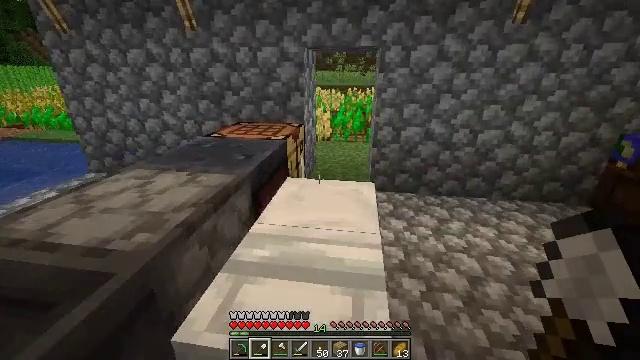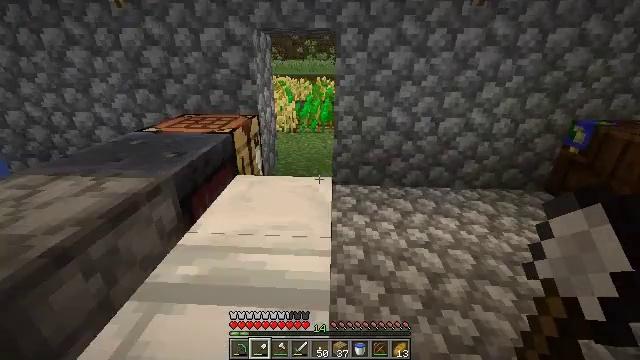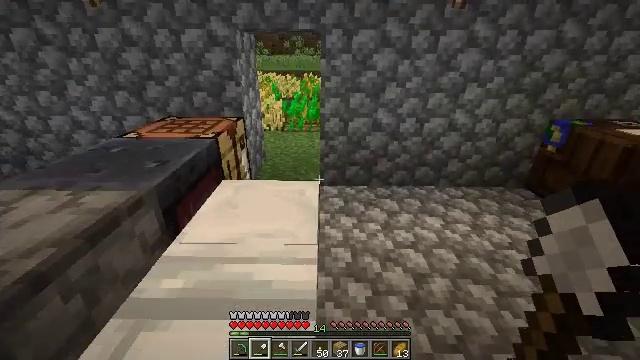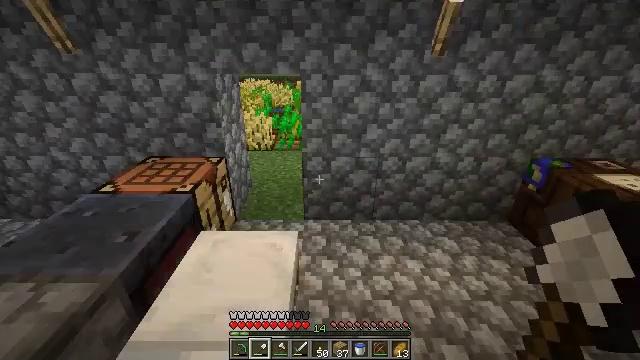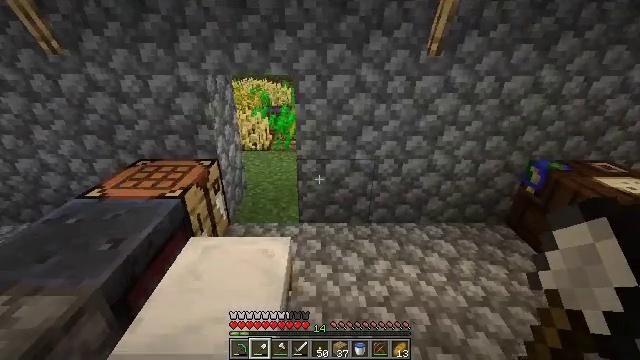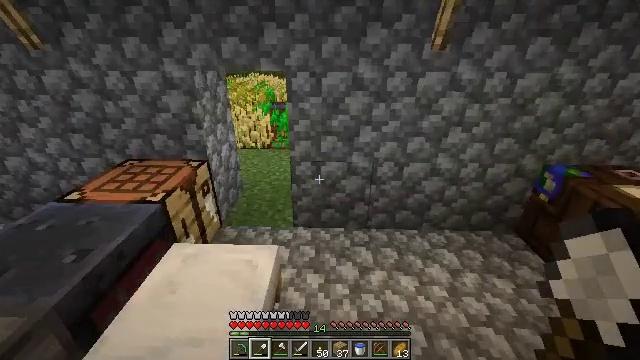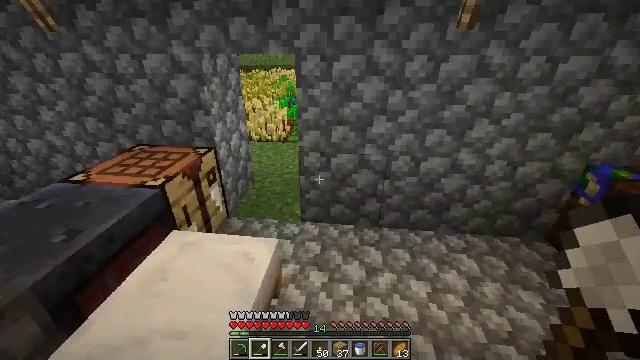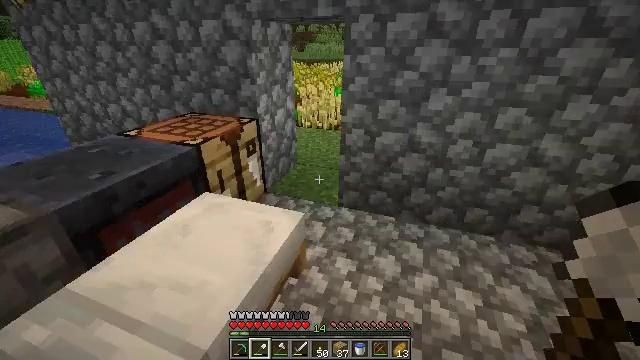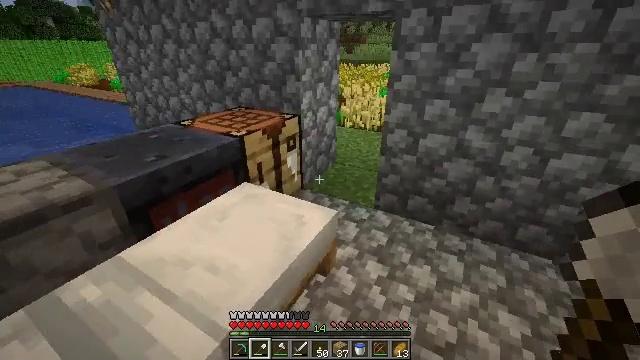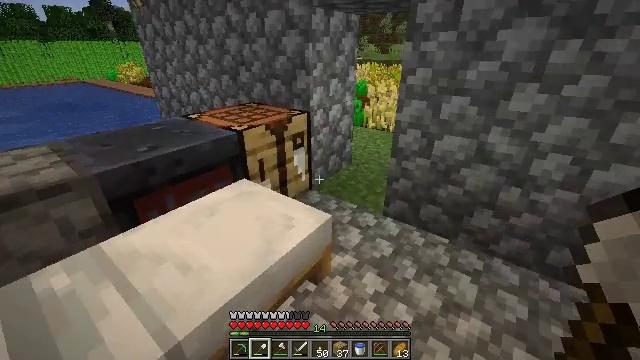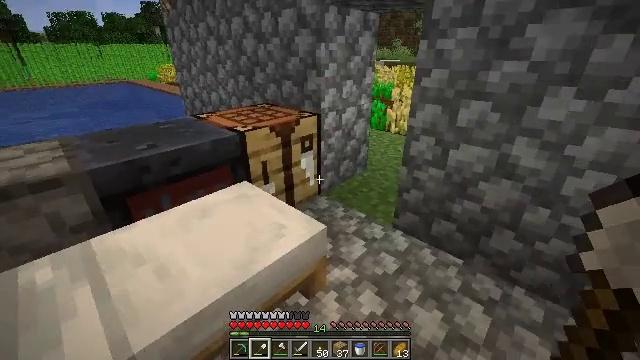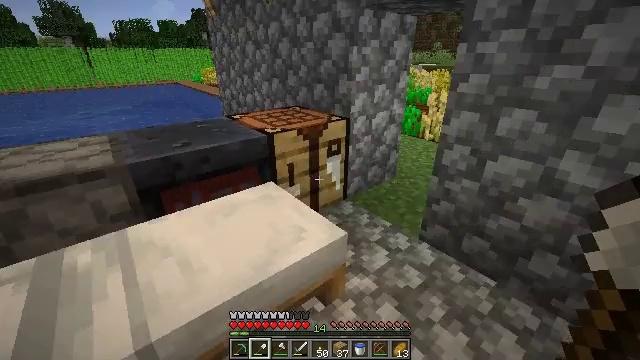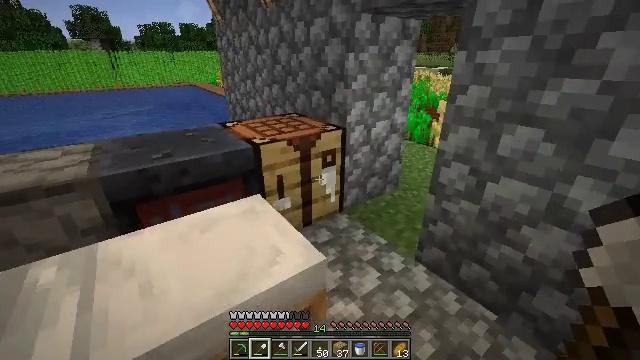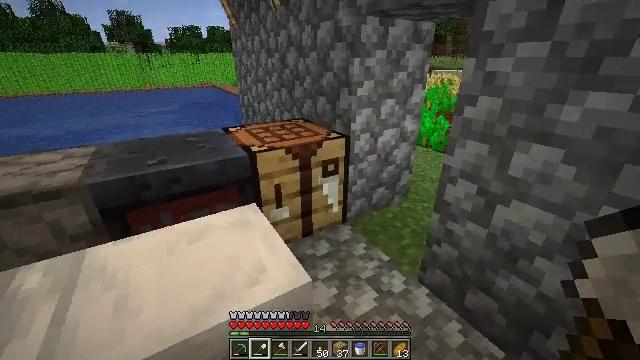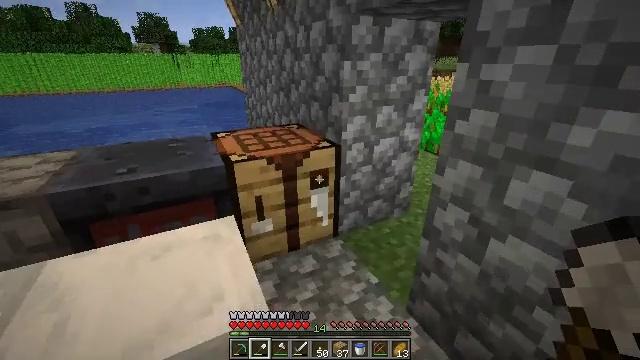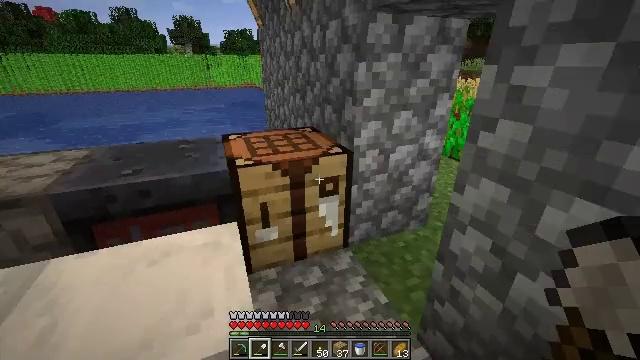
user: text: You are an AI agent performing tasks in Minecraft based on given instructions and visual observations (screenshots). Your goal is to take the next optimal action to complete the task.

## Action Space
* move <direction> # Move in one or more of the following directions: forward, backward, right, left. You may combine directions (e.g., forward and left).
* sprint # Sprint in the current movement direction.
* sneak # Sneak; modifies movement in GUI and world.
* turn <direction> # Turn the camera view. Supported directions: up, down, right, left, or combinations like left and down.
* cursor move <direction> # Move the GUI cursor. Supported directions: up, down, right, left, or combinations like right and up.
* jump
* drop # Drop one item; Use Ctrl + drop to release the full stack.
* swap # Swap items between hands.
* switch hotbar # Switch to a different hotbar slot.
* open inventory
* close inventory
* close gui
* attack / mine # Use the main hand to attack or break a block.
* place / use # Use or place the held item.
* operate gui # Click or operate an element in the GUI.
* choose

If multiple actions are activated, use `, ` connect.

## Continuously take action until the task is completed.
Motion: motion action
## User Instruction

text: Use two iron ingots and two sticks to craft an iron hoe.
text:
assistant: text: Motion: move forward and move right, turn right and down
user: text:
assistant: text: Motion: move forward and move right, turn right and down
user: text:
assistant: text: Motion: move forward and move right
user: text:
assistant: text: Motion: move forward and move right
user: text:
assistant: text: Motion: move forward and move right, turn left
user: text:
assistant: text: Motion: move forward and move right, turn left
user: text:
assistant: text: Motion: move forward and move right, turn left
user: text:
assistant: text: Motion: move forward and move right, turn left
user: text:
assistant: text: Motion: move forward and move right, turn left
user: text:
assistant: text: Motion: move forward and move right, turn left
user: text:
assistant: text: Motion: move forward and move right, turn left
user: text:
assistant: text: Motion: move forward and move right, turn left
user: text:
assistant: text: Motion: move forward and move right, turn left
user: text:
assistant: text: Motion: move forward and move right, turn left
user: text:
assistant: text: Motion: move forward, turn left
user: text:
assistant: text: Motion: move forward, turn left
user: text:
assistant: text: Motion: move forward
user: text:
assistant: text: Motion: use / place
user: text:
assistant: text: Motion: use / place
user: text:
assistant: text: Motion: use / place
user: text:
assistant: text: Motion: turn left and down
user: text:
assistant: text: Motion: turn left and down
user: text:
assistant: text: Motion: cursor move down
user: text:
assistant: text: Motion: cursor move up
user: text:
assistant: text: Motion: no_op
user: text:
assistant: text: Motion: no_op
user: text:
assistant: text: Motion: no_op
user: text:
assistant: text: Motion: no_op
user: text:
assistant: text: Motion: no_op
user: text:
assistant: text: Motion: no_op